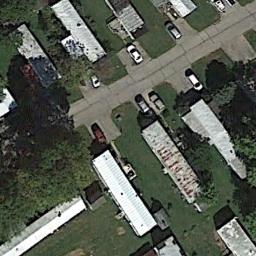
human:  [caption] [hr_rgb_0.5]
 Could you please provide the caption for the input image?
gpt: The mobile home park is on the grass next to the road .

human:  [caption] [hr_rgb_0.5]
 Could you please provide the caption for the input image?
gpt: There are hundreds of neatly arranged mobile homes in this area .

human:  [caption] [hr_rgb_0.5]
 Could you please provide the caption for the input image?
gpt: The mobile home park has some mobile homes along the road and some cars parked next to mobile homes .

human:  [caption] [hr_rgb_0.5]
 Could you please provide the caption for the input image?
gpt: There are some white buildings in the mobile home park .

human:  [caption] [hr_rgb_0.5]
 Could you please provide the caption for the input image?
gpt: There are many buildings of different shapes and sizes in the mobile home parks .